Question: Is it possible to separate my column name and arrows (which allow to change the column order)? Some of my name column are too long, so they glue arrows.

'''
output$resume <- renderDataTable({
GetData()
}, options = list(bSortClasses = TRUE, iDisplayLength = 10,
aLengthMenu = list(c(5, 10, -1), c('5', '10', 'All'),
aoColumnDefs = list(list(sWidth=c("100px"), aTargets=list(0)))
))
'''
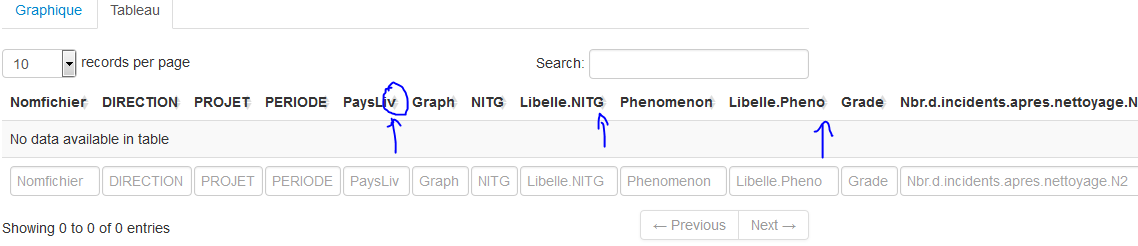
Answer: At this point, separating the arrows from the column name doesn't seem to be possible as there's just no space, nor do I think it's possible. You haven't really given any breathing room to begin with.
My one suggestion/solution is to remove the sort arrows, if you don't need the feature of course.
'''
output$myTable <- renderDataTable({
myData()
}, options = list(bSort=0))
'''